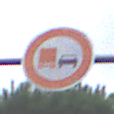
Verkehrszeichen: UeberholverbotKraftfahrzeuge
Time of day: MorningAfternoon
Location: Outdoor (Urban)
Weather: Overcast
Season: NotSpecified
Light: Natural